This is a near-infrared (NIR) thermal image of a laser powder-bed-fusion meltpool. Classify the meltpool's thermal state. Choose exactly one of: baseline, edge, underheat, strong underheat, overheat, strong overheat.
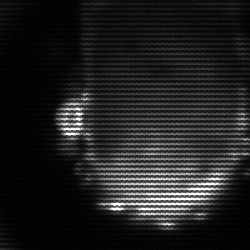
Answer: baseline